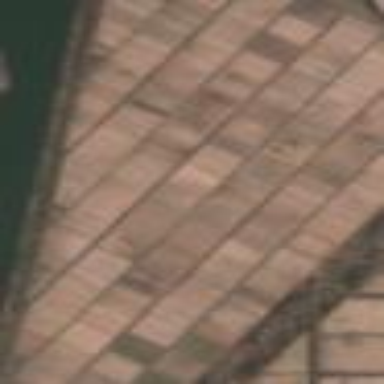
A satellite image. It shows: Wetland farmland with rice crop.